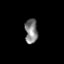
Tissue: skin
Cell type: Epithelial cells
Senescence score: 0.2663
Nuclear area (px): 308
Mean DAPI intensity: 127.692